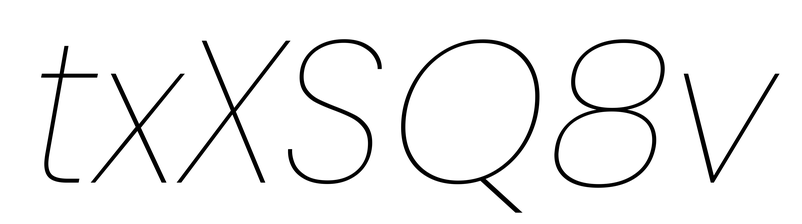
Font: Poppins-ThinItalic